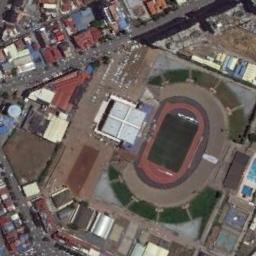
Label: stadium